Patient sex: F
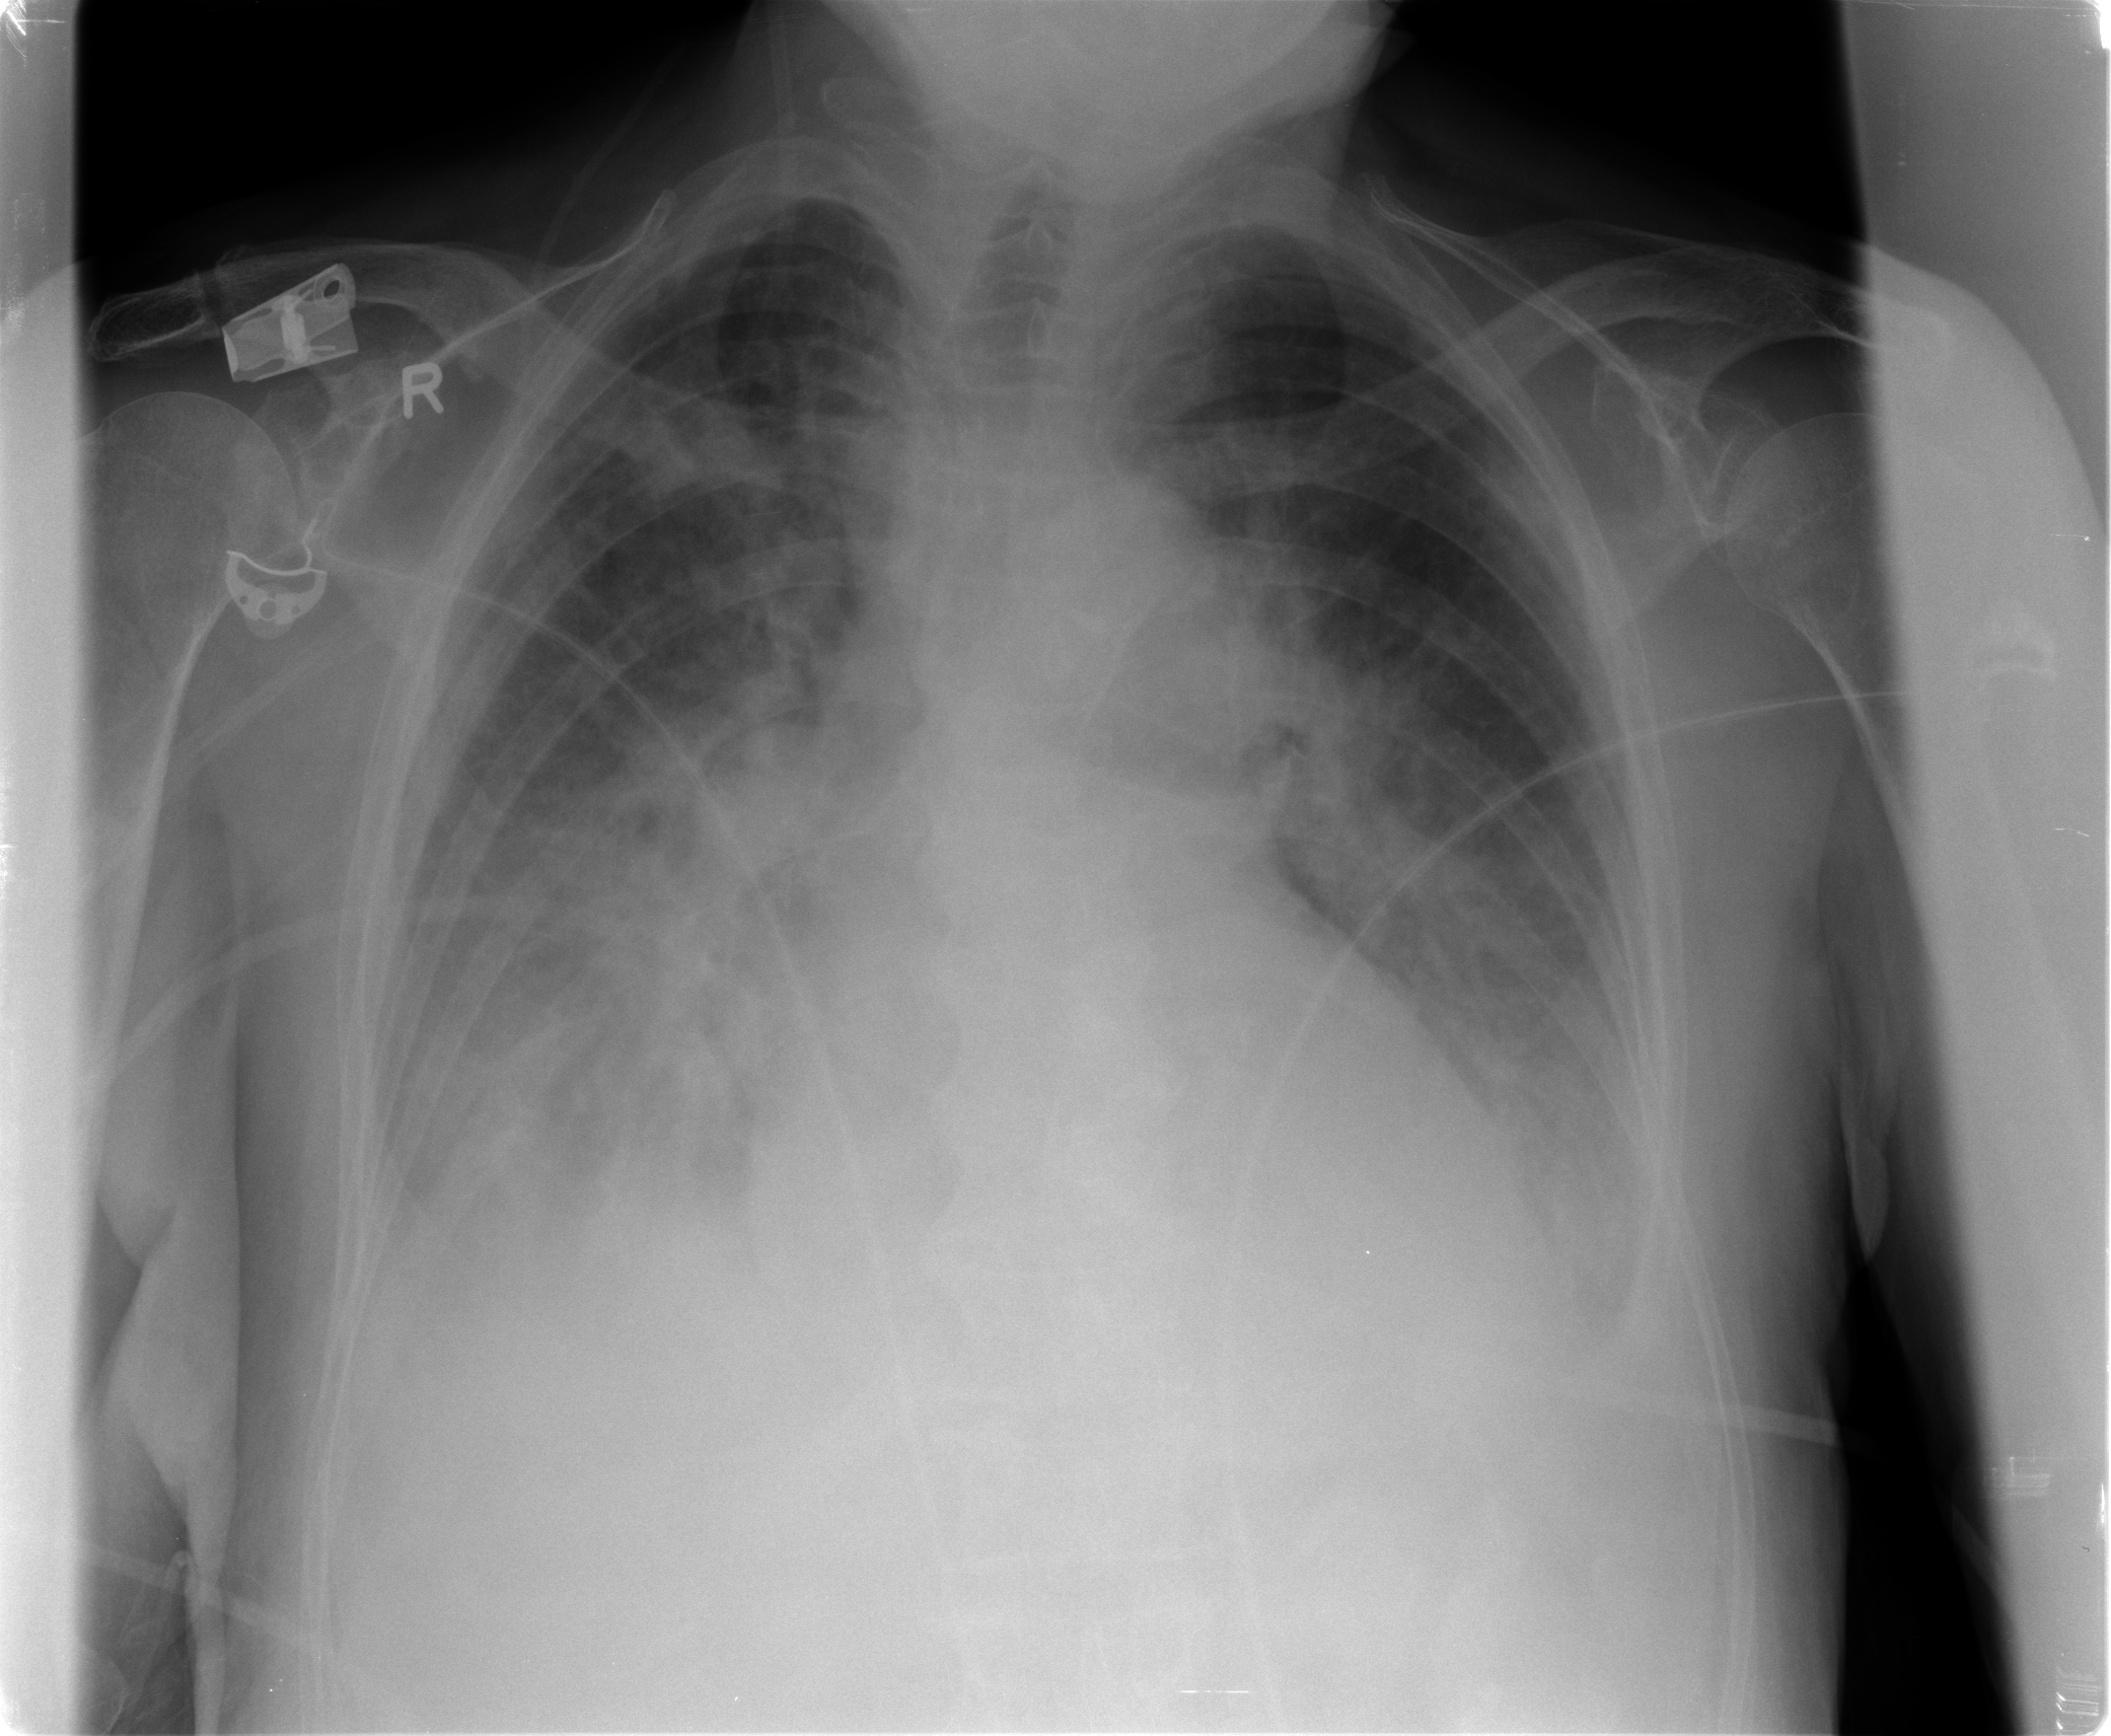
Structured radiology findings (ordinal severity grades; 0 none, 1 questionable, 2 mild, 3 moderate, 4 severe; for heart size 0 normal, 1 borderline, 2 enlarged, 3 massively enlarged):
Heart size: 2
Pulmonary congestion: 3
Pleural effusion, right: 3
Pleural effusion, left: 3
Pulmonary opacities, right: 2
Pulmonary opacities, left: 2
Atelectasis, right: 3
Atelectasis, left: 3